Question: I am new for sencha touch. I need to set the font size of the index bar
Please see the picture below

Here is my scss file
'''
$base-color: #1674B6;
$active-color: #BCC8DA;
$index-bar-height: 50em ;
@import 'sencha-touch/default/all';
// You may remove any of the following modules that you
// do not use in order to create a smaller css file.
@include sencha-panel;
@include sencha-buttons;
@include sencha-sheet;
@include sencha-picker;
@include sencha-tabs;
@include sencha-toolbar;
@include sencha-toolbar-forms;
@include sencha-indexbar;
@include sencha-list;
@include sencha-layout;
@include sencha-carousel;
@include sencha-form;
@include sencha-msgbox;
@include sencha-loading-spinner;
@include sencha-list-paging;
@include sencha-list-pullrefresh;
@include sencha-toolbar-ui('cusToolbar', #E1E4ED, 'glossy');
// Your custom code goes here...
@include pictos-iconmask('card2');
@include pictos-iconmask('button3');
@include pictos-iconmask('circle2');
@include pictos-iconmask('circle3');
@include pictos-iconmask('bullseye1');
@include pictos-iconmask('reply');
@include pictos-iconmask('add_black');
@include pictos-iconmask('user_list');
@include pictos-iconmask('user_list2');
@include pictos-iconmask('list');
@include pictos-iconmask('note1');
@include pictos-iconmask('team1');
@include pictos-iconmask('user');
//--Custom GroupBy List css --
.tweet-wrapper {
h2 { font-weight: bold; padding-bottom: 3px; }
img { border-radius: 5px; float: left; }
.tweet {
font-size: 63%;
margin-left: 60px;
min-height: 40px;
}
.posted { float: right; }
}
.txtwhite {
font-family: "Helvetica Neue",HelveticaNeue,"Helvetica-Neue",Helvetica,"BBAlpha Sans",sans-serif;
font-size: .7em;
margin-left: 60px;
min-height: 50px;
font-weight: bold;
color:white;
}
h2 { font-weight: bold; padding-bottom: 3px; }
img { border-radius: 5px; float: left; }
.tweet {
font-size: 70%;
margin-left: 60px;
color: #333;
min-height: 50px;
}
.posted { float: right; }
.x-pullmenu {
display: -webkit-box!important;
display: box!important;
-webkit-box-orient: horizontal;
box-orient: horizontal;
-webkit-box-align: center;
box-align: center;
-webkit-box-pack: center;
box-pack: center;
position: absolute!important;
}
.x-pullmenu-top {
top: -30px;
left: 0;
width: 100%;
height: 30px;
}
.x-pullmenu-left {
top: 0px;
left: -100px;
width: 100px;
height: 100%;
}
.pullmenu#my-top-menu .x-body {
background-color: black!important;
}
.bottom-menu {
background-image: url(../images/bottom-menu.png) ;
background-repeat: no-repeat ;
background-size: 100% 100% ;
}
.menu-top {
background-image: url(../images/top-menu.png) ;
background-repeat: no-repeat ;
}
.doc-button {
background-image: url(../images/info.png)!important;
background-repeat: no-repeat ;
background-size: 100% 100% ;
width: 30px ;
height: 30px ;
margin: 5px 20px 0 20px;
}
.ok-button {
background-image: url(../images/ok.png)!important;
background-repeat: no-repeat ;
background-size: 100% 100% ;
width: 30px ;
height: 30px ;
margin: 5px 0 5px 20px;
}
.saving {
margin-top: 8px;
}
#doc-content {
font-size: 15px ;
}
.doc-opt-label {
display: inline-block;
width: 100px ;
}
.doc-opt-expl {
display: inline-block ;
width: 100% ;
}
.pull-menu-doc {
color: white ;
}
@import '../global';
/**
* @class Ext.dataview.IndexBar
*/
/**
* @var {measurement} $index-bar-width
* Width of the index bar.
*/
$index-bar-width: 1.1em !default;
/**
* @var {color} $index-bar-bg-color
* Background-color of the index bar.
*/
$index-bar-bg-color: hsla(hue($base-color), 10%, 60%, .8) !default;
/**
* @var {color} $index-bar-color
* Text color of the index bar.
*/
$index-bar-color: darken(desaturate($base-color, 5%), 15%) !default;
/**
* Includes default index bar styles.
*/
@mixin sencha-indexbar {
.x-indexbar {
padding: 0 .3em;
width: $index-bar-width;
@include display-box;
@include box-orient(vertical);
@include box-align(stretch);
@include box-pack(center);
position: absolute;
top: 1.5em;
right: 0;
bottom: 1em;
z-index: 3;
}
.x-indexbar-body {
padding: .3em 0;
}
.x-indexbar-pressed .x-indexbar-body {
@include border-radius(($index-bar-width - .6em)/2);
background-color: $index-bar-bg-color;
}
.x-indexbar-item {
color: $index-bar-color;
font-size: 3em;
text-align: center;
line-height: 3em;
font-weight: bold;
display: block;
}
}
'''
I need to set the font size to become more bigger.
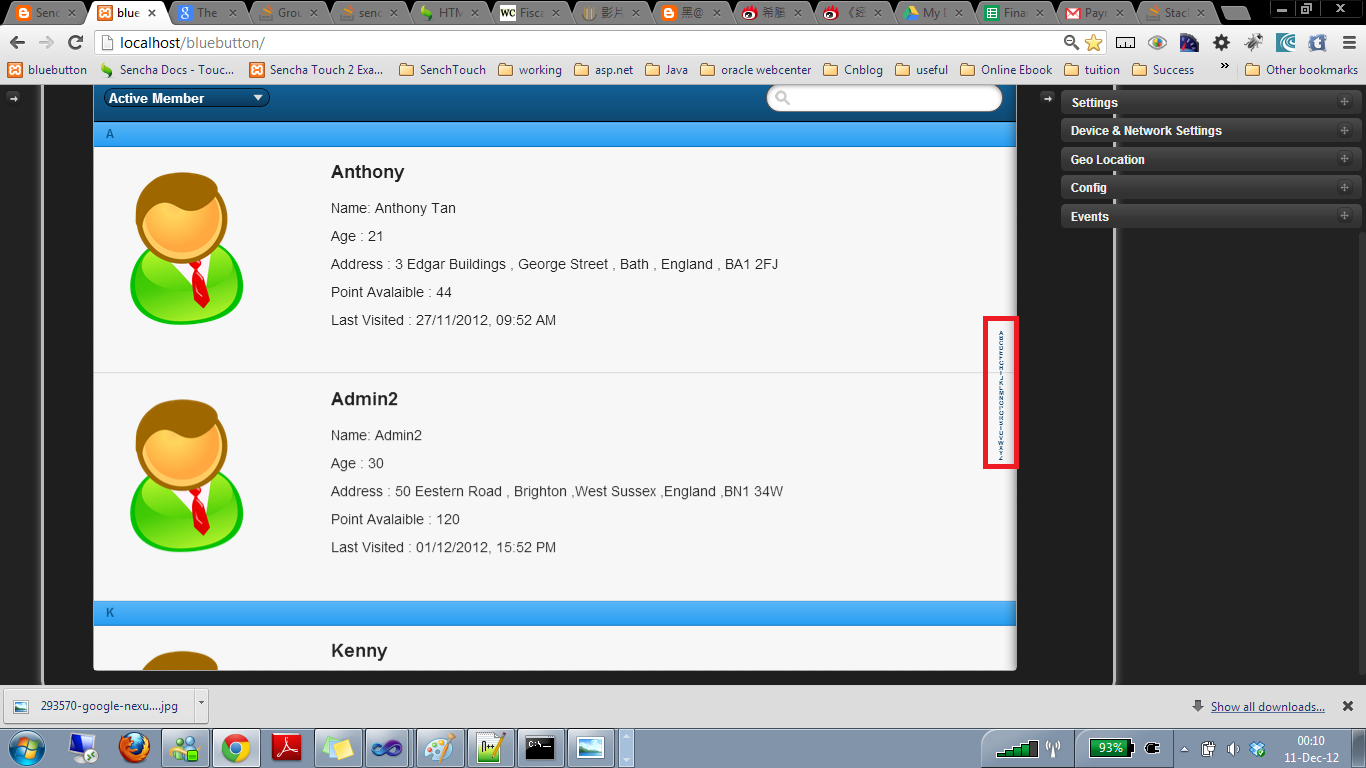
Answer: From what I can see when I inspect the indexbar, you need to override the css '.x-indexbar > font-size' :

'''
.x-indexbar > div {
font-size: 1em; // for instance
}
'''
Hope this helps